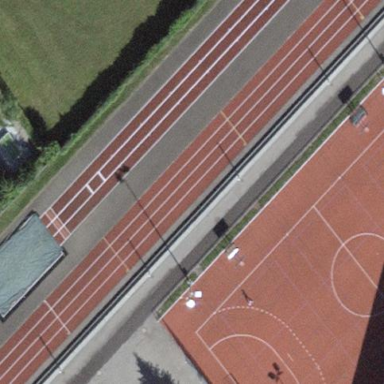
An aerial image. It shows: Athletics pitch with tartan surface for leisure sports.